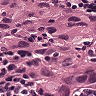
Metastatic tissue present: yes